Field crop: tomato
Growth stage: 1
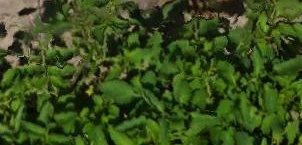
Species: tomato